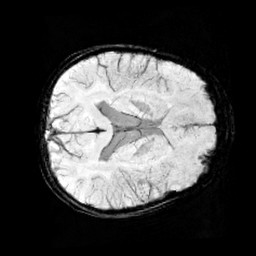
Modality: minIP
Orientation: axial
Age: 12
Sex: female
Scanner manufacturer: siemens
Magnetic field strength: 3 T
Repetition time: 0.027 s
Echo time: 0.02 s